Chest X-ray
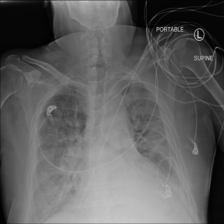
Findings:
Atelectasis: negative
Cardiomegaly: negative
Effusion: positive
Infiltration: negative
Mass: negative
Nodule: negative
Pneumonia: negative
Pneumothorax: negative
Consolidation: negative
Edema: negative
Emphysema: negative
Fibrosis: negative
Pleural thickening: negative
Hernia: negative